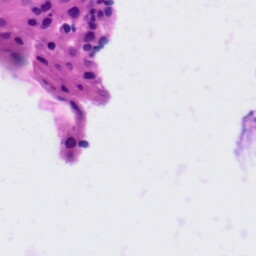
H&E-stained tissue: Tonsil